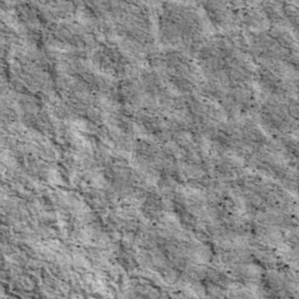
Label: non_frost